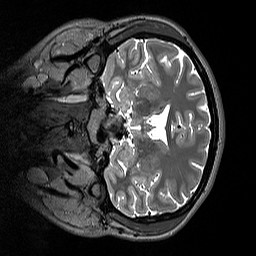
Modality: T2w
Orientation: coronal
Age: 22
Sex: female
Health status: healthy
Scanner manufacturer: siemens
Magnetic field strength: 3 T
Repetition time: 3.2 s
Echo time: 0.412 s